Interaction volume radius: 5 \u00c5
Interaction volume height: 25 \u00c5
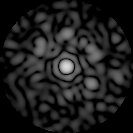
Disorder parameter: 0.8047